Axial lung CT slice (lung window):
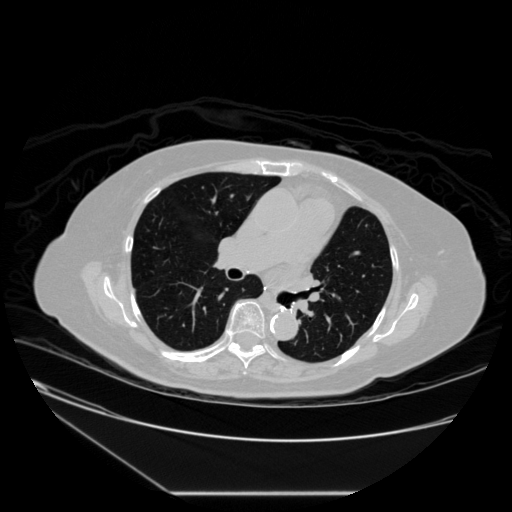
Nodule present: no